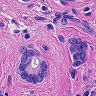
Metastatic tissue present: yes